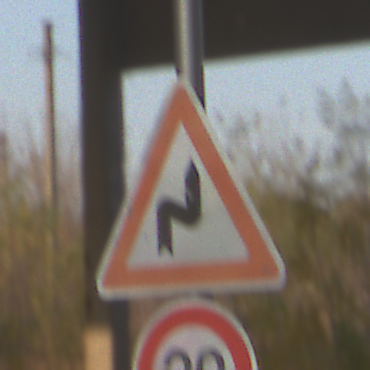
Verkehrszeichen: DoppelkurveRechts
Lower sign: Geschwindigkeit20
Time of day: SunriseSunset
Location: Roofed (Suburban)
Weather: Clear
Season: NotSpecified
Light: Natural